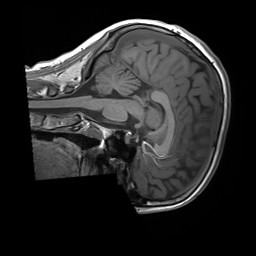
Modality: T1w
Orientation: sagittal
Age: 20
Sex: female
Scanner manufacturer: siemens
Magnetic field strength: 3 T
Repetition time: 1.8 s
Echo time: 0.00232 s